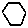
Label: hexagon